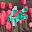
Label: 4